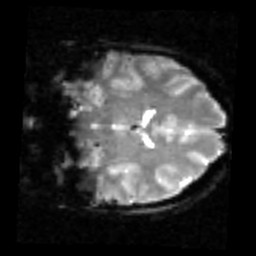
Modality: inplaneT2
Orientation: coronal
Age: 26
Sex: male